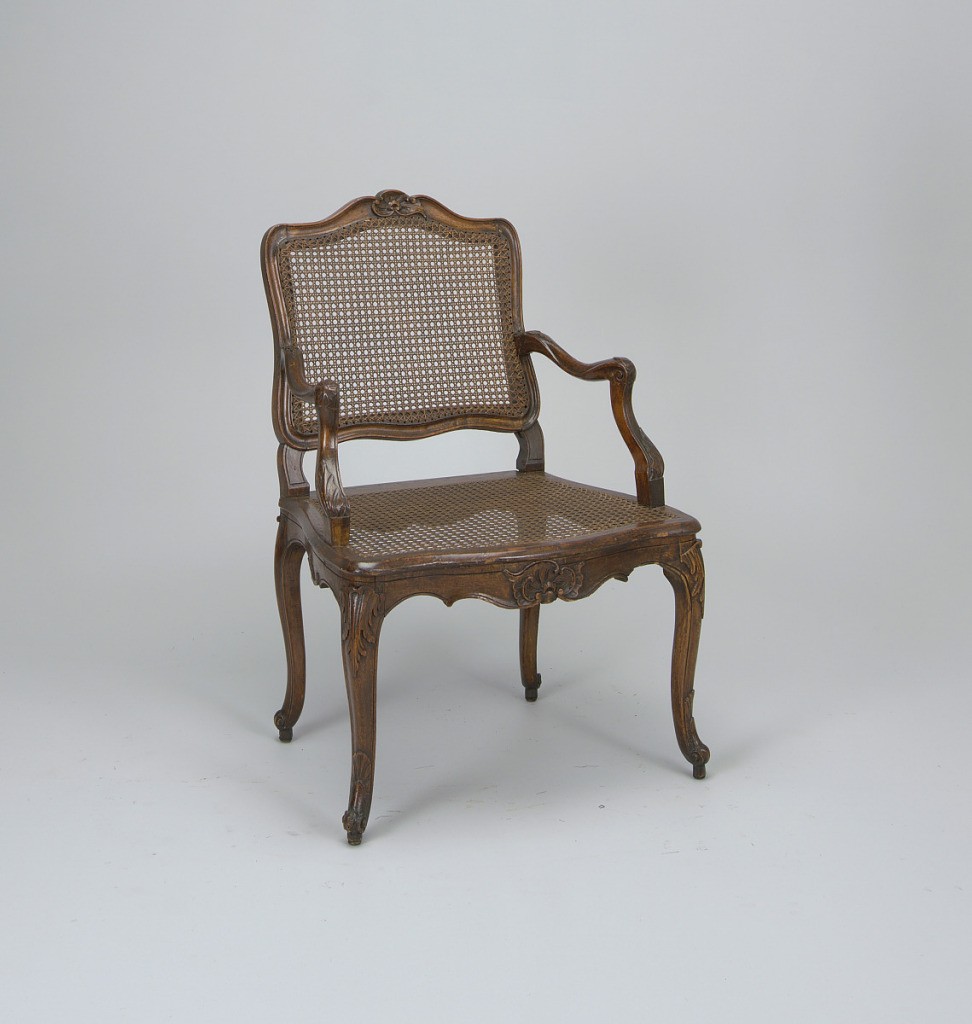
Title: Regence style caned fauteuil
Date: ca. 1725
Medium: carved beech wood
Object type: Armchair
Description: Curvate rectangular back, caned, posts and rails chanelled; crested with a rocaille ornament.  Curved arms, stumps carved with coarse leaf forms.  Caned seat rails are serpentine, carved with shell and scroll designs.  Cabriole front and rear legs, scrolled feet.